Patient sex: F
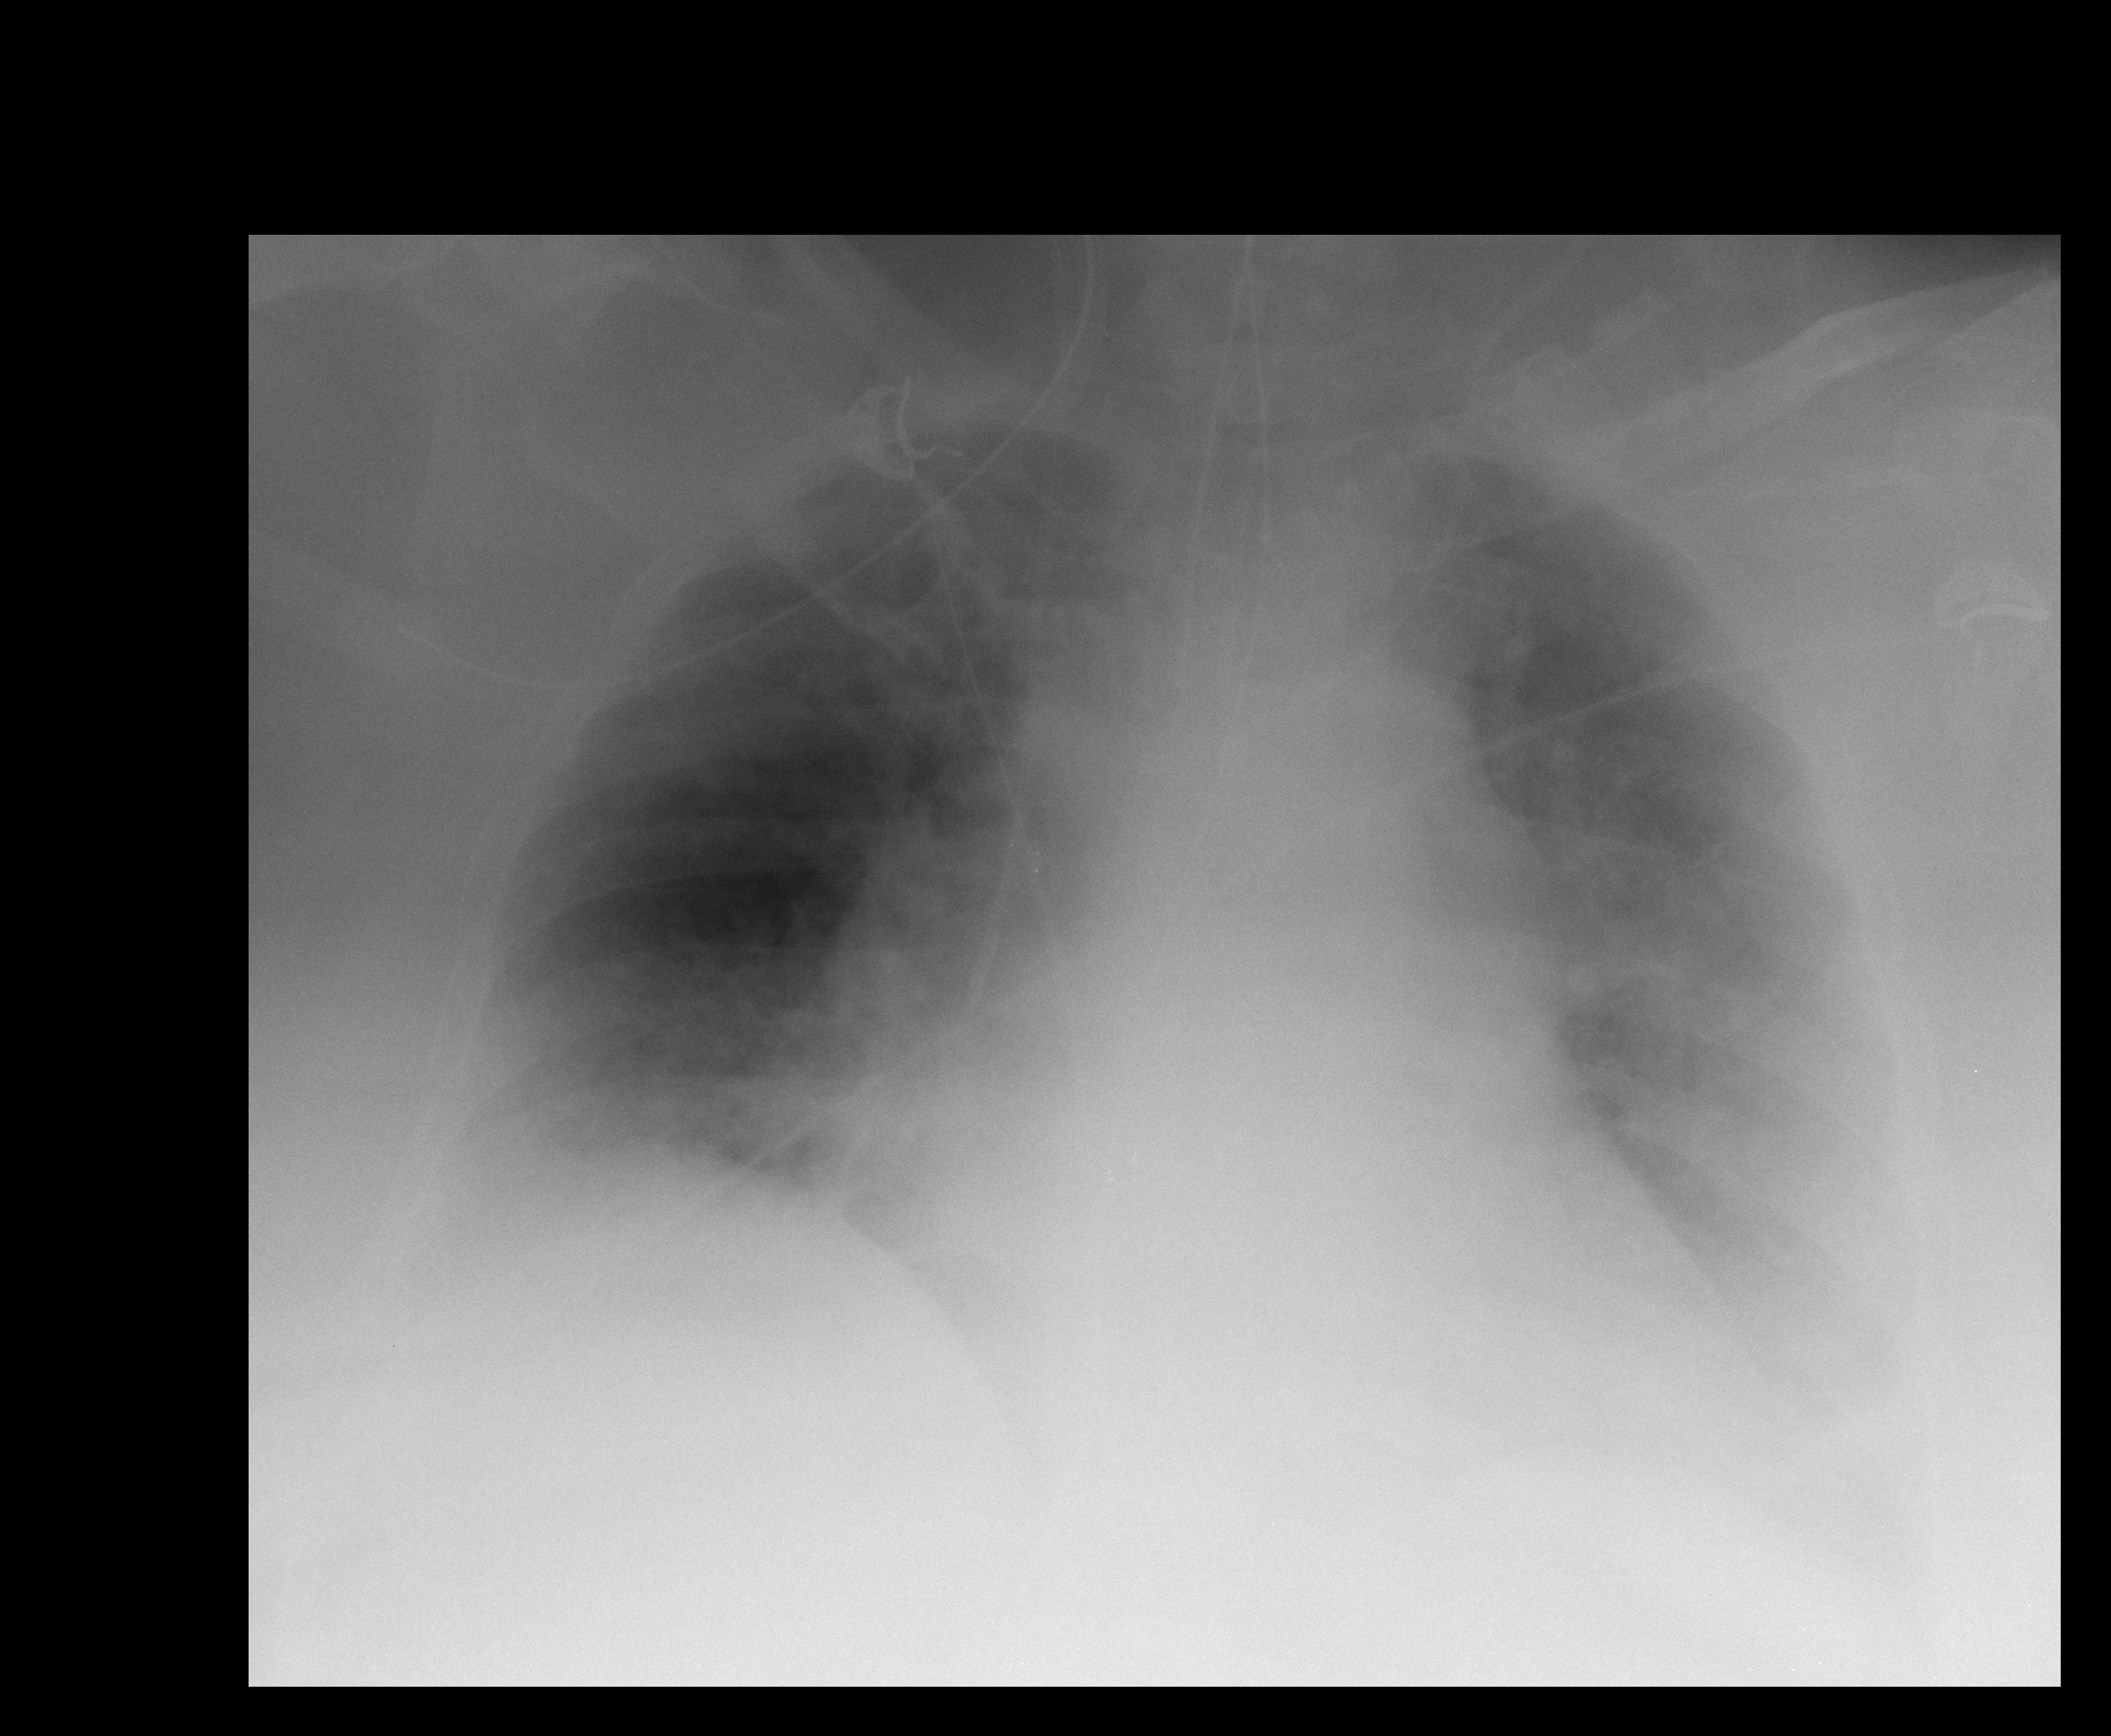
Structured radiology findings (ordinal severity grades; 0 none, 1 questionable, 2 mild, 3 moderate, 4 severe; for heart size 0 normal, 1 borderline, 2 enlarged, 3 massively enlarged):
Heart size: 2
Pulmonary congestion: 3
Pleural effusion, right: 2
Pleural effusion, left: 2
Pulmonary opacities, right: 3
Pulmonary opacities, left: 3
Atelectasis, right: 2
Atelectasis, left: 3